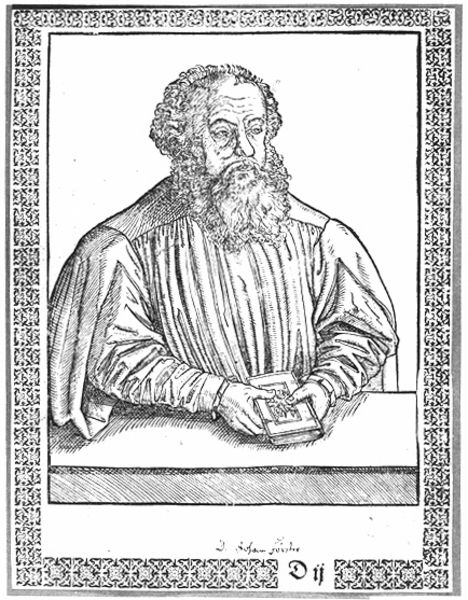
Titel: Bildnis des Johann Forster
Künstler: Lucas d.J. Cranach
Institution: (Seriendruck)
Schlagwörter: dunkel, hand, mann, umhang, weiß, frisur, grau, haar, hell, mund, nase, profil, stirn, tisch, blick, ornament, alt, bart, augen, bibel, falten, gesicht, rahmen, vollbart, ärmel, bildnis, hände, portrait, porträt, gewand, haare, halbfigur, mantel, augenbrauen, brustbild, locken, renaissance, deutschland, wangen, grafik, graphik, rand, brauen, glatze, verzierung, striche, buch, balustrade, druck, druckgraphik, monogramm, schraffur, radierung, stich, schwarzweiß, halbglatze, buchdruck, priester, gelehrter, dürer, kupferstich, reformation, gewandt, seriendruck, theologe, faltennase